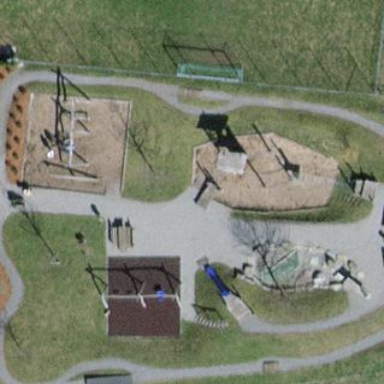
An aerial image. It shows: Playground area for leisure land.